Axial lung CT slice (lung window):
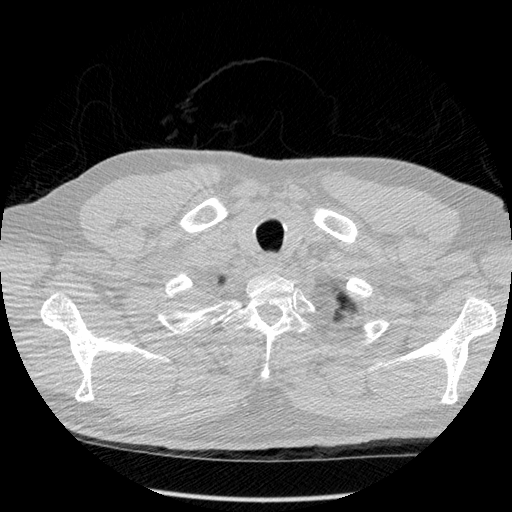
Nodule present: no